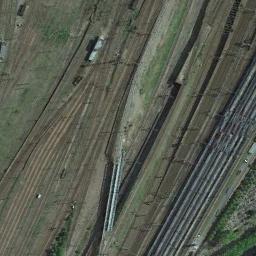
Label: railway